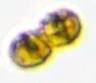
Label: Margalefidinium